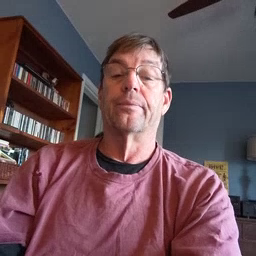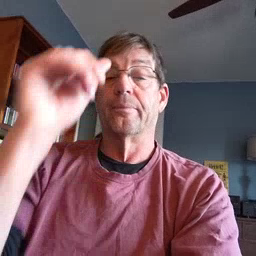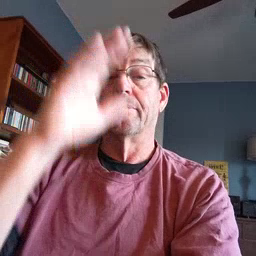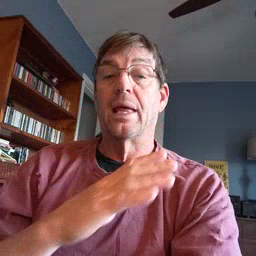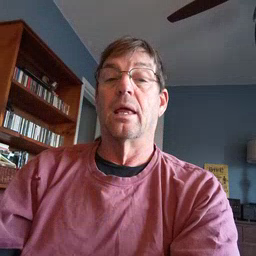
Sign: man